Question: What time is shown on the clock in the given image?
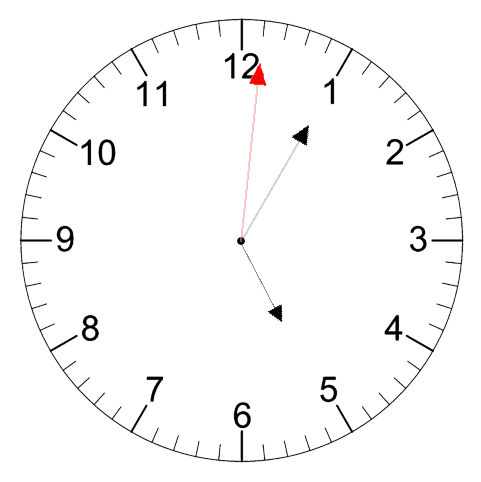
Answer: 05:05:01